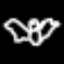
Label: angel